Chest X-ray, PA view. Patient: 29 years old, sex M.
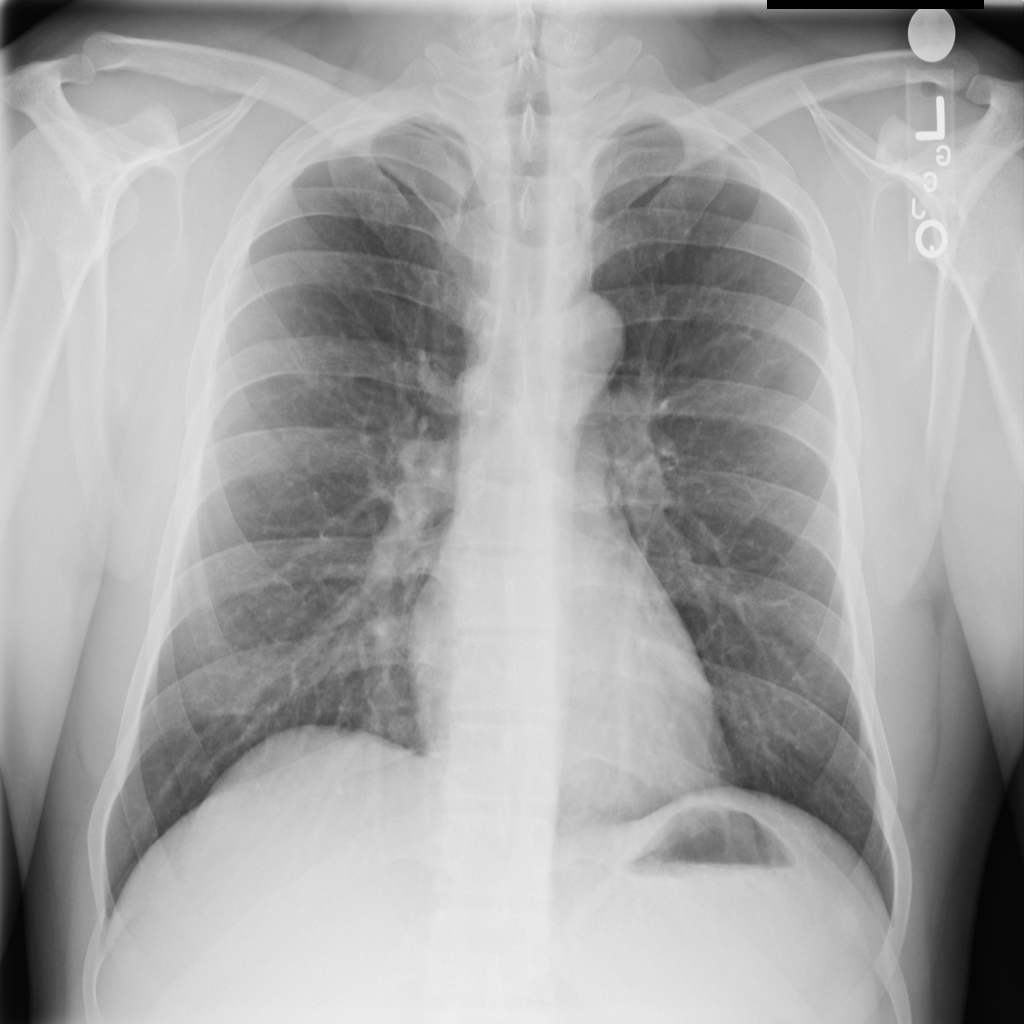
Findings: No Finding